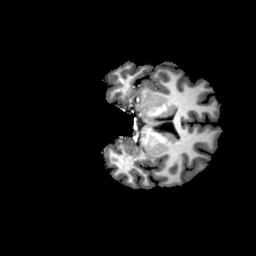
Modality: T1w
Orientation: coronal
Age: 19
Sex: female
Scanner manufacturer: philips
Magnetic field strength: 3 T
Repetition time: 0.0082 s
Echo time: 0.0037 s